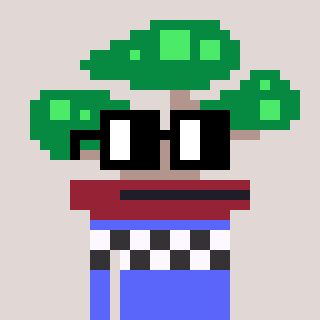
a pixel art character with square black glasses, a bonsai-shaped head and a purple-colored body on a warm background